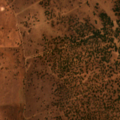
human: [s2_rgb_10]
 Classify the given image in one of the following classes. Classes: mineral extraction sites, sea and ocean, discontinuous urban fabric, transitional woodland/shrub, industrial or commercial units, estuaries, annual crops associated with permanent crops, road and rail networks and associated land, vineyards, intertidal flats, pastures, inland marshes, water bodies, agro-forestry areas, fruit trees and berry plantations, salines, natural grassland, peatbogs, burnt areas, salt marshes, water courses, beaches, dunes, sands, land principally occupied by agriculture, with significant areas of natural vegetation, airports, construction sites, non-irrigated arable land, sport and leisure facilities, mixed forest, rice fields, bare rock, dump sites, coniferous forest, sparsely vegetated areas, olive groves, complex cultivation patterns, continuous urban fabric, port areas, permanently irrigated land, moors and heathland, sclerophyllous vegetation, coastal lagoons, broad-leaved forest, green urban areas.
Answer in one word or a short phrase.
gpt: non-irrigated arable land, agro-forestry areas